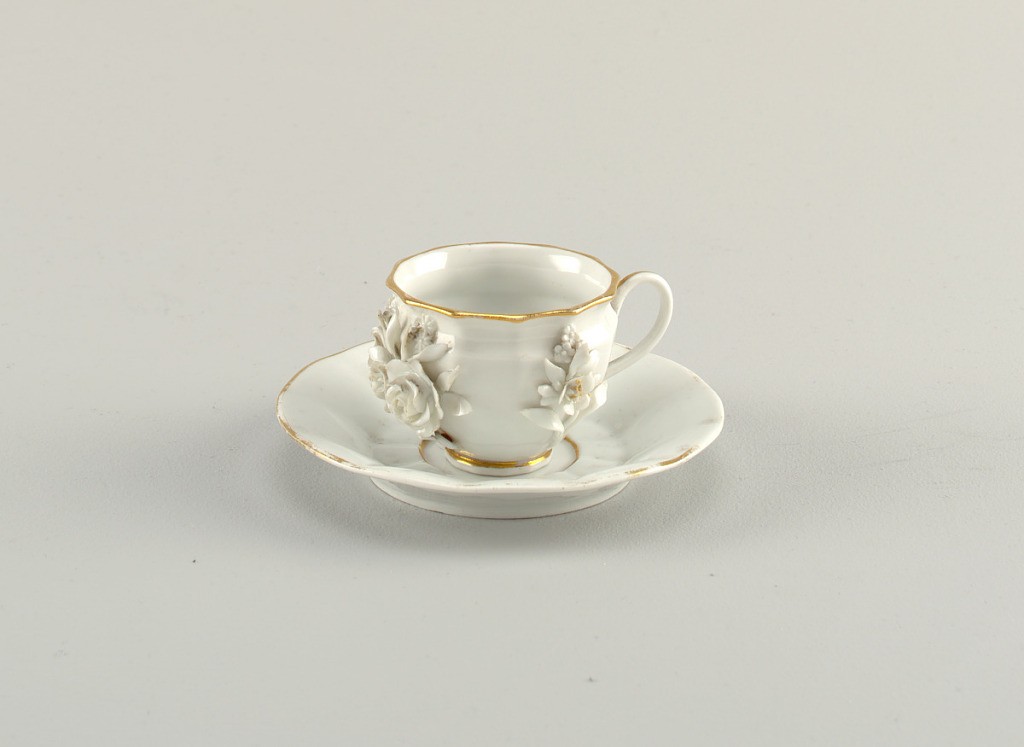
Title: Dodecagonal Cup with Applied Flowers and Saucer
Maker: Meissen Porcelain Manufactory, German, active from 1710 to the present
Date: ca. 1850
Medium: hard paste porcelain, gold
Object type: cup and saucer
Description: Dodecagonal. Cup has a simple handle and three groups of modelled flowers applied to outside. Saucer has convex sides.